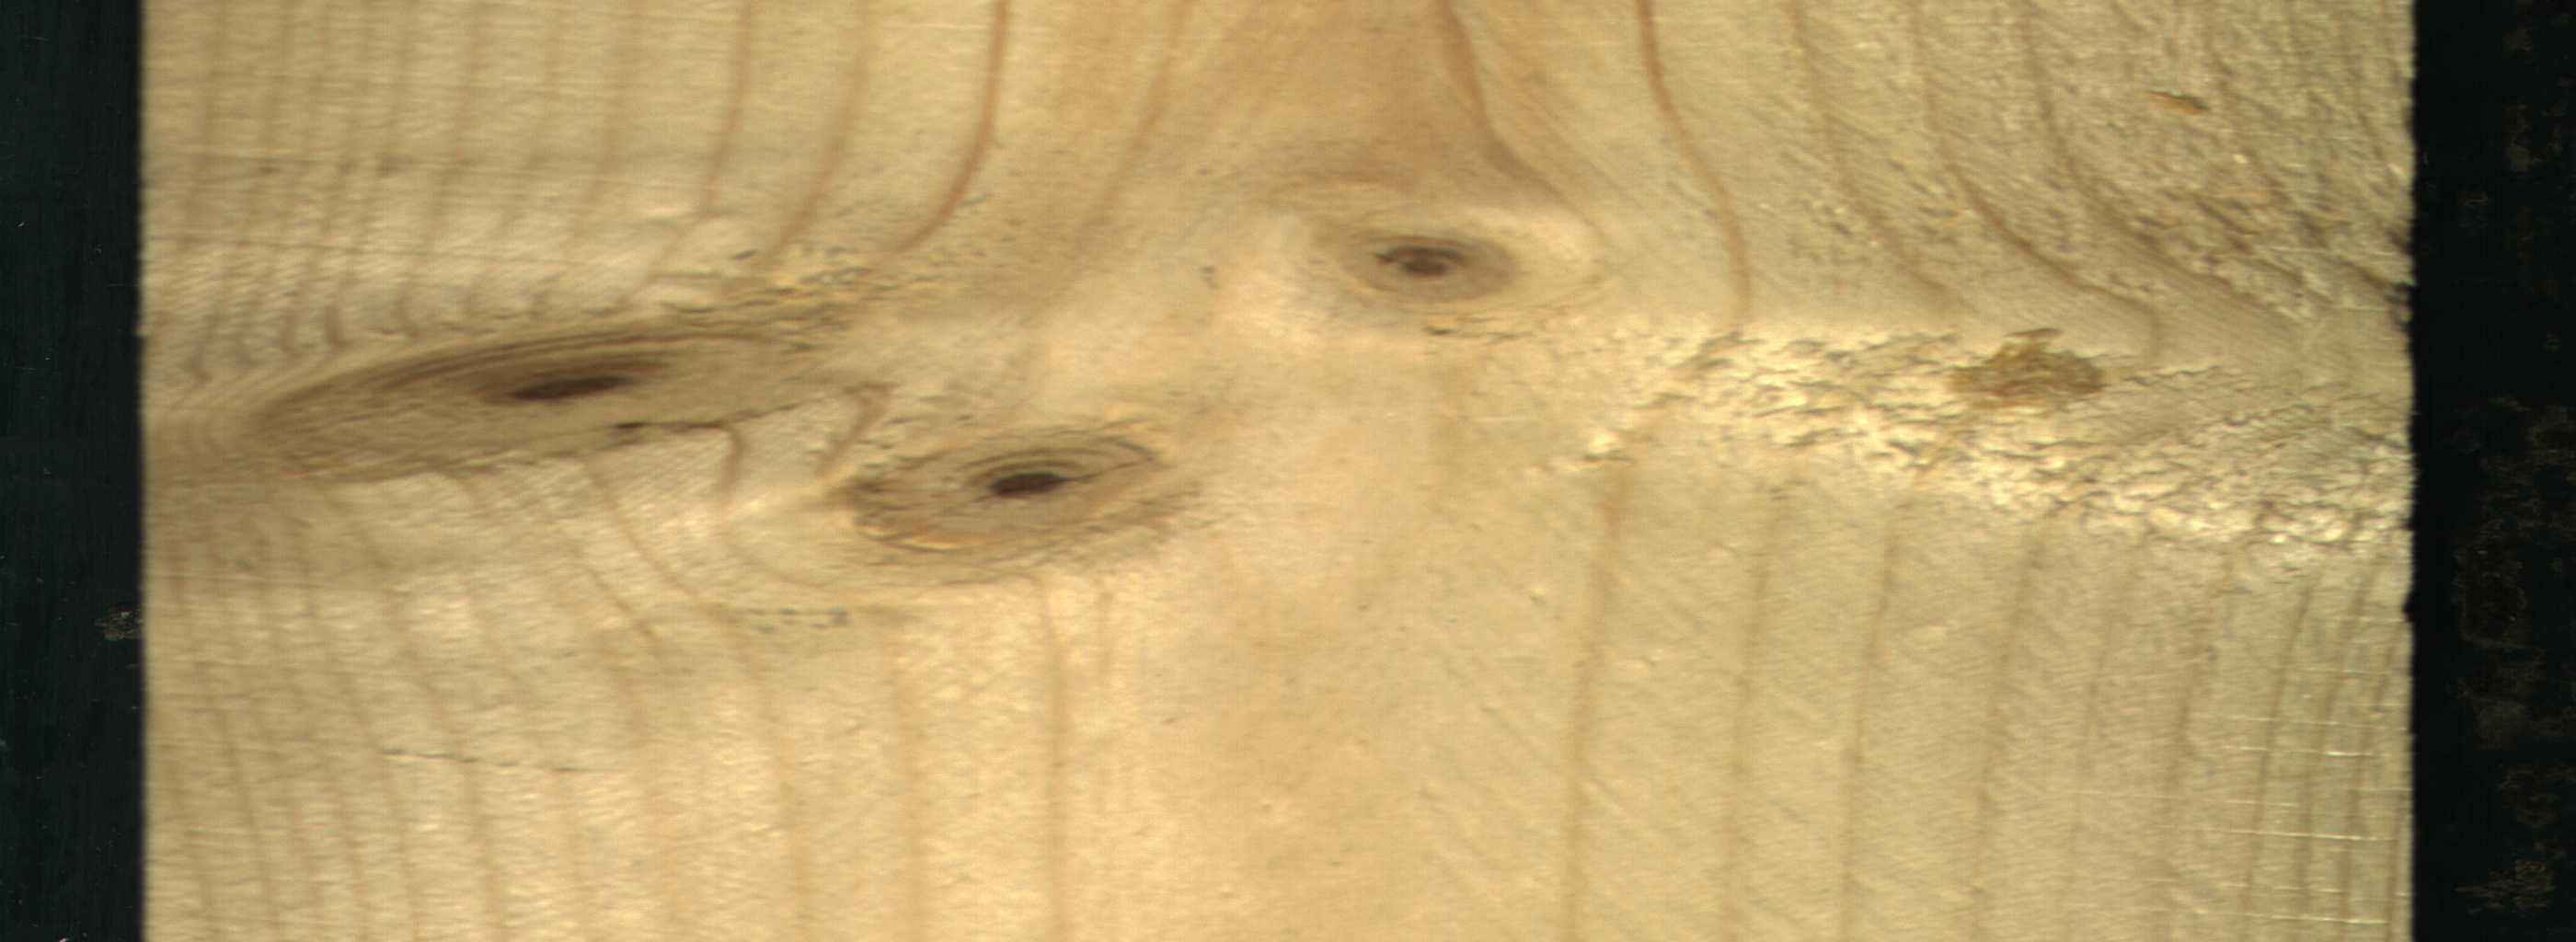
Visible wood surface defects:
Live_Knot
Live_Knot
Live_Knot